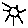
Label: sun